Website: bh-photo
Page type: receipt
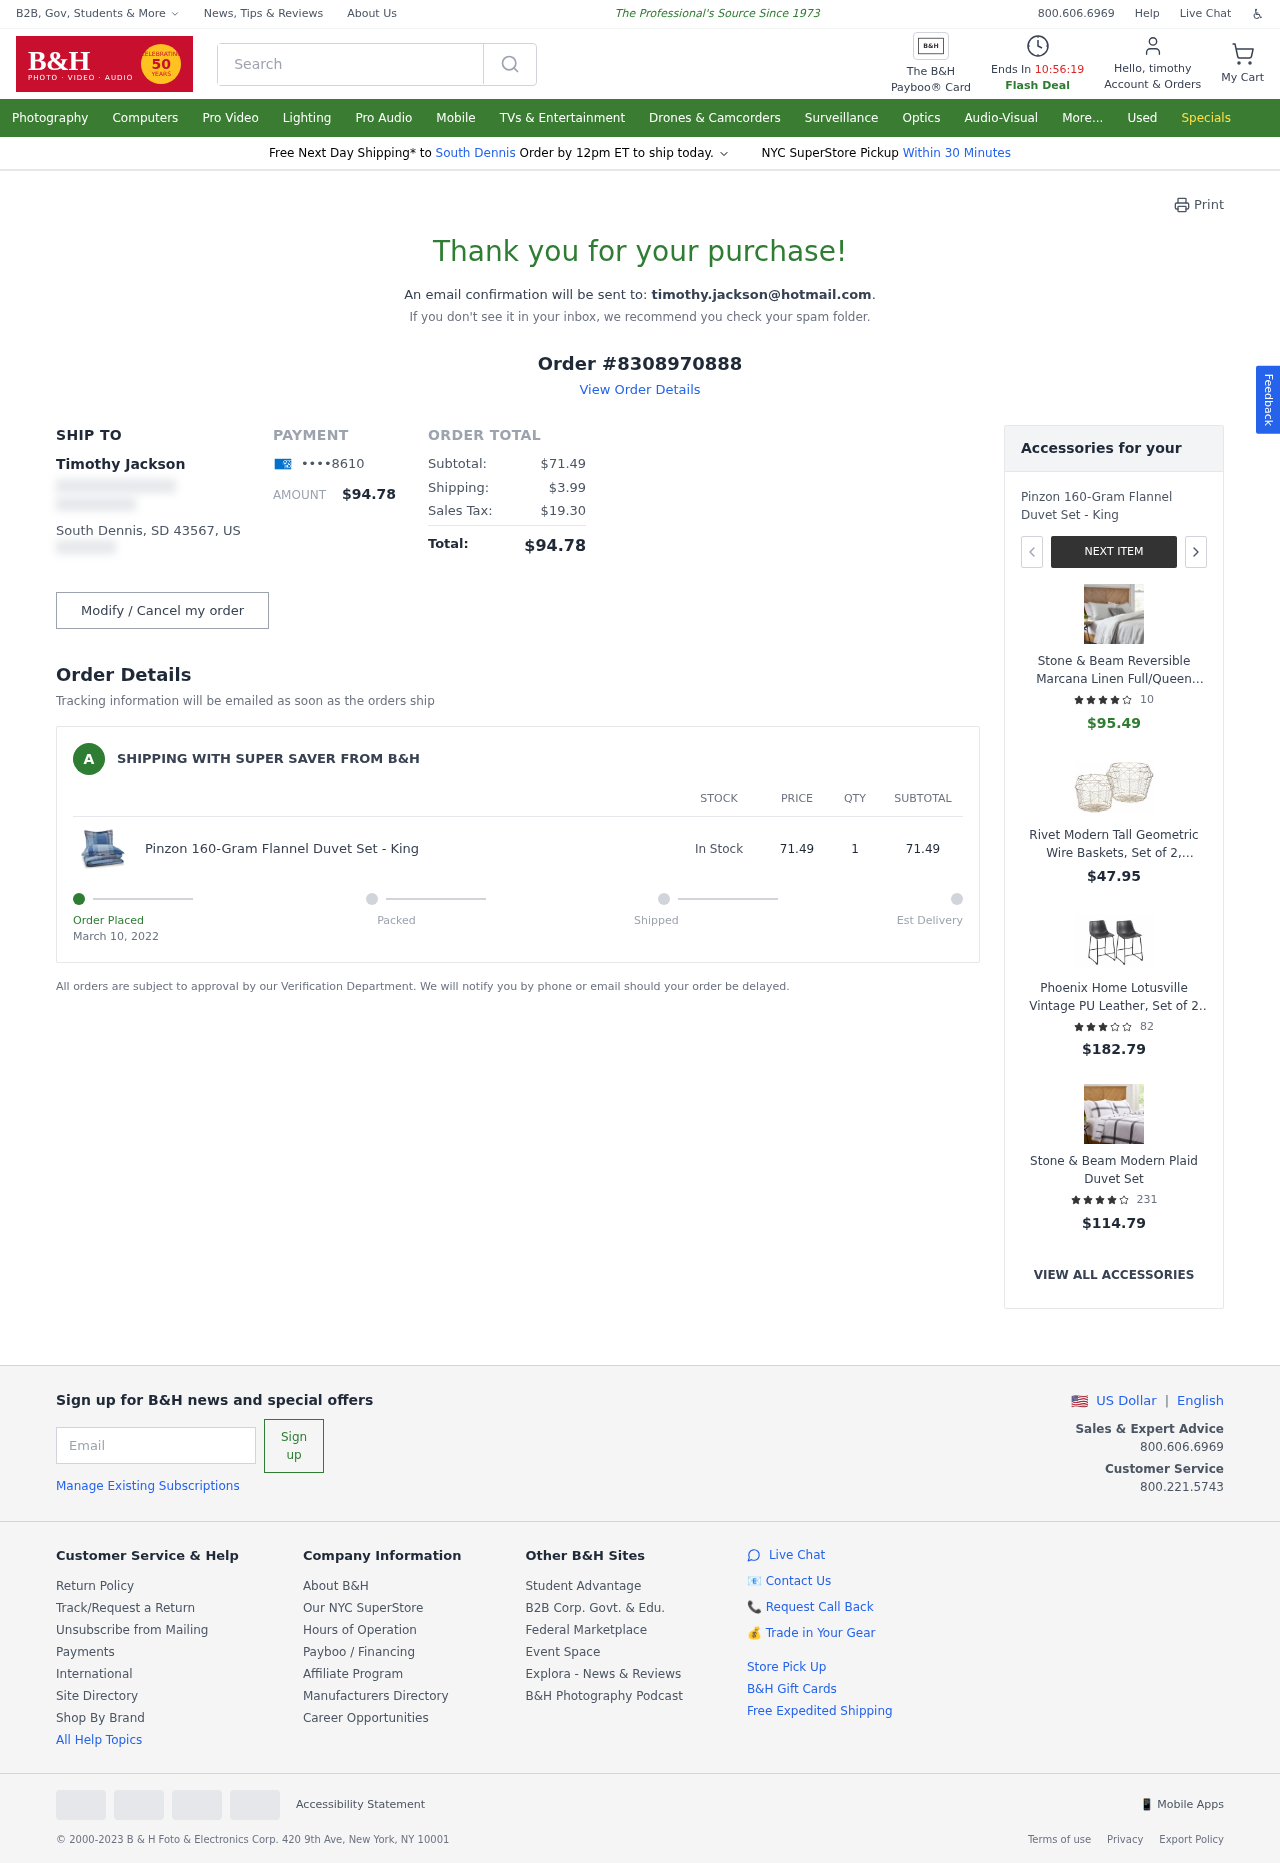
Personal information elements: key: PII_CARD_LAST4
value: ••••8610
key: PII_CITY
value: South Dennis
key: PII_EMAIL
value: timothy.jackson@hotmail.com
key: PII_FIRSTNAME
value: timothy
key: PII_FULLNAME
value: Timothy Jackson
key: PII_CITY_STATE_ZIP
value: South Dennis, SD 43567
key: PII_COUNTRY_CODE
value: US
Product elements: key: PRODUCT1_NAME
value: Pinzon 160-Gram Flannel Duvet Set - King
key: PRODUCT1_PRICE
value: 71.49
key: PRODUCT1_QUANTITY
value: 1
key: PRODUCT2_NAME
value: Stone & Beam Reversible Marcana Linen Full/Queen Duvet Cover Set
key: PRODUCT2_NUM_RATINGS
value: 10
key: PRODUCT2_PRICE
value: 95.49
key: PRODUCT2_RATING
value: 4.7
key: PRODUCT3_NAME
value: Rivet Modern Tall Geometric Wire Baskets, Set of 2, 13.25"H and 10.75"H, Silver
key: PRODUCT3_PRICE
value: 47.95
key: PRODUCT4_NAME
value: Phoenix Home Lotusville Vintage PU Leather, Set of 2 Counter Height Stool, Gray
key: PRODUCT4_NUM_RATINGS
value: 82
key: PRODUCT4_PRICE
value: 182.79
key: PRODUCT4_RATING
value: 3.3
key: PRODUCT5_NAME
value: Stone & Beam Modern Plaid Duvet Set
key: PRODUCT5_NUM_RATINGS
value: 231
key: PRODUCT5_PRICE
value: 114.79
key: PRODUCT5_RATING
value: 4.8
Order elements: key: ORDER_ID
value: Order #8308970888
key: ORDER_TOTAL
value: $94.78
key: ORDER_SUBTOTAL
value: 71.49
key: ORDER_SUBTOTAL
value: $71.49
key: ORDER_SHIPPING_COST
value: $3.99
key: ORDER_TAX
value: $19.30
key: ORDER_DATE
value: March 10, 2022
Search elements: key: HEADER_SEARCH
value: Search